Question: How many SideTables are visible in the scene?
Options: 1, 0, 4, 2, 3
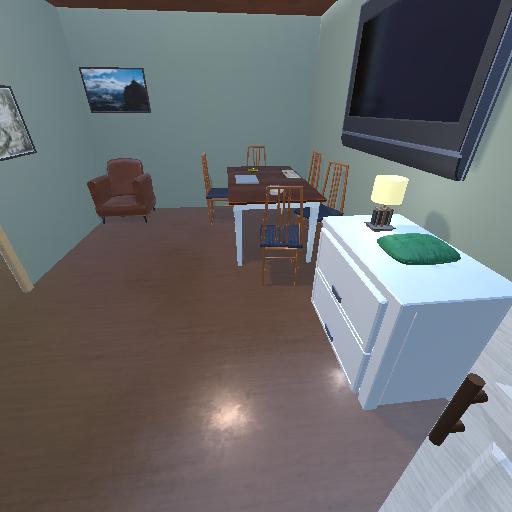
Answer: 1